Question: I need to segue to another view when the user taps either of the information labels shown in the image below (above the colored riser bars):

It looks like I can implement such a solution using the label itself. However, it seems a little convoluted, and since I'm pretty green I avoid convolution anytime I can.
But while I have no experience with 'UIGestureRecognizer', I am reasonably comfortable with buttons. Would it be a breach of best practice to just place a button with a transparent background (indicated here by the black rectangle) on top of the label in question?
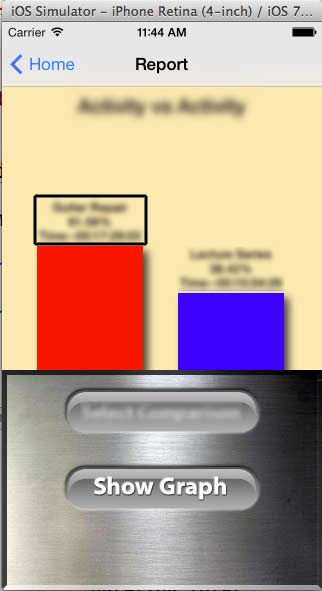
Answer: I think you should do neither. Instead replace the label with an UIButton. As <URL> to display it's text, you can achieve the same look without having to deal with transparent buttons or extra objects like the gesture recognizer.